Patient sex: M
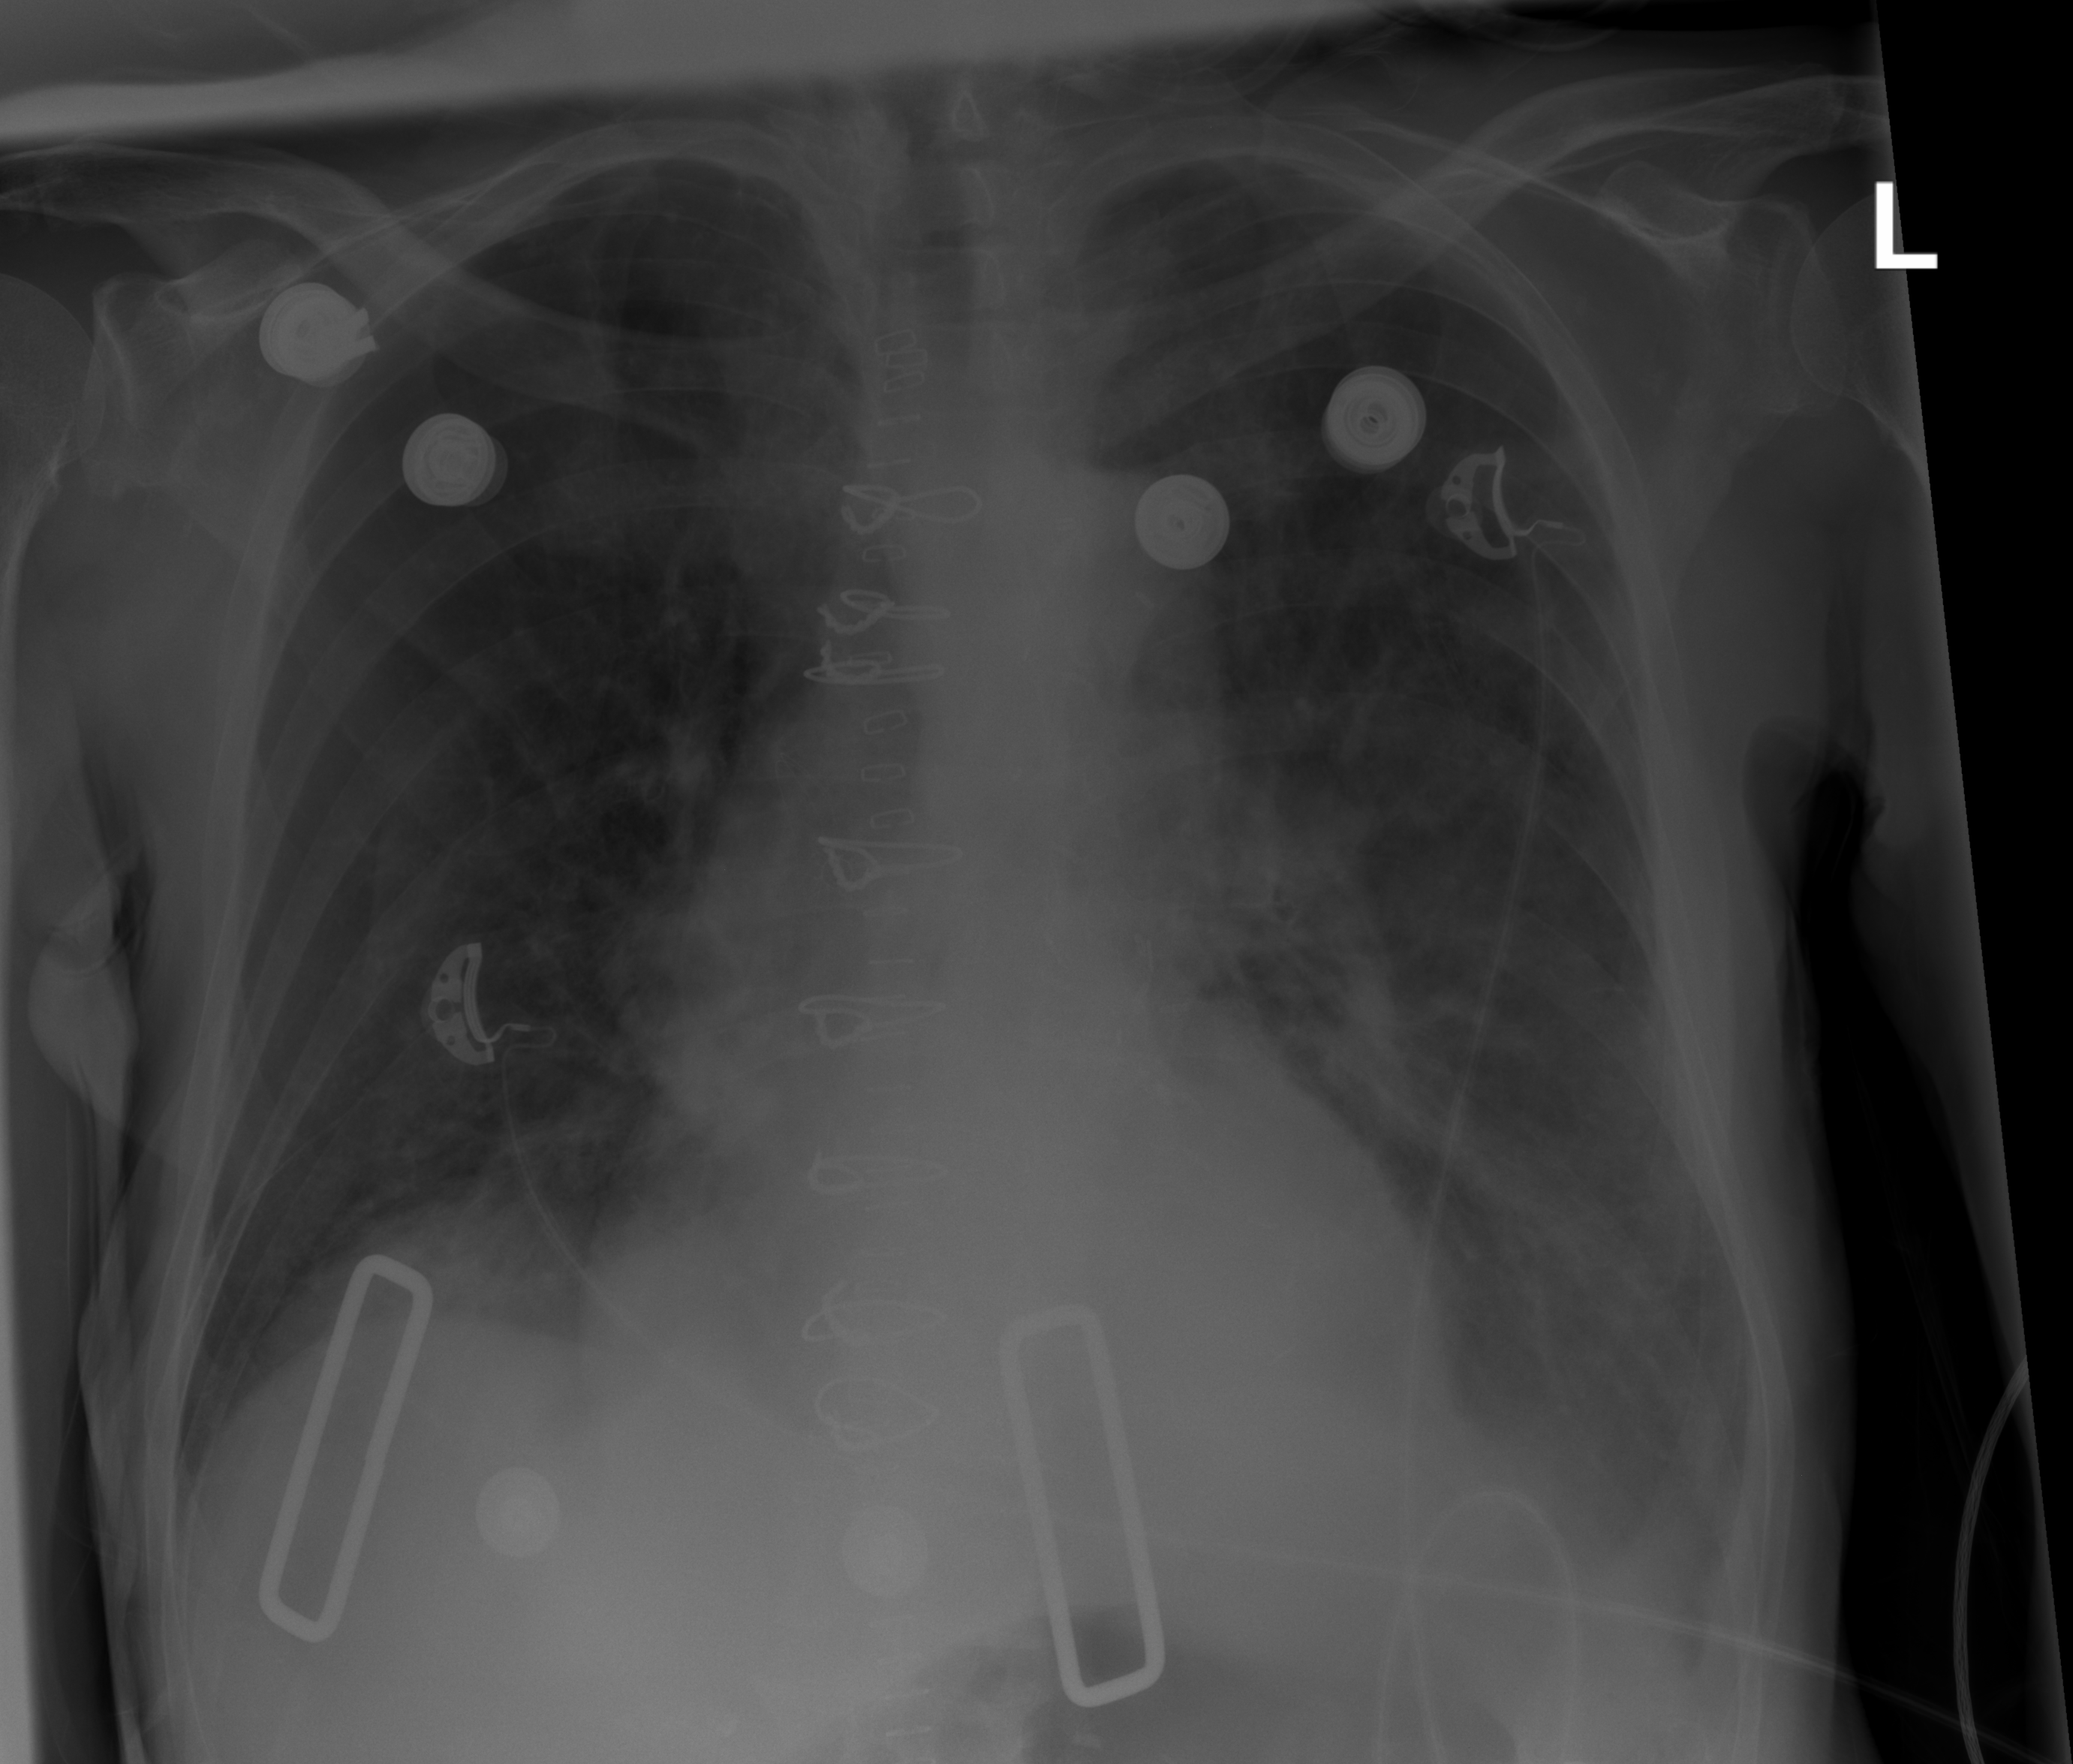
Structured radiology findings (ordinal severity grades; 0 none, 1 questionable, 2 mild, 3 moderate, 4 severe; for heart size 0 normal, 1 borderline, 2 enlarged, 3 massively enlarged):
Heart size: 0
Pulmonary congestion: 2
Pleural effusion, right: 1
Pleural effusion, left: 2
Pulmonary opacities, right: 0
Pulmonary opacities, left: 0
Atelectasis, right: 0
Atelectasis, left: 2